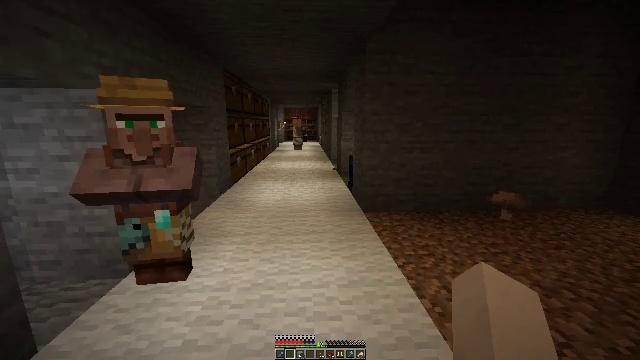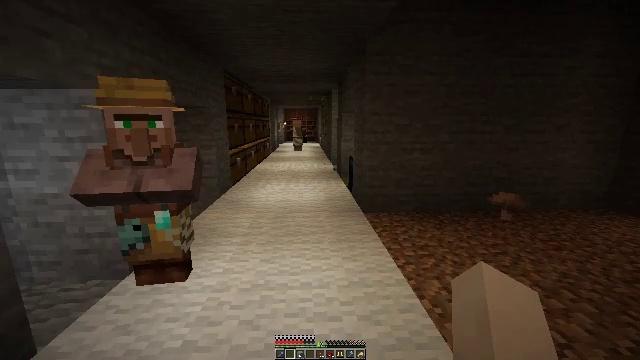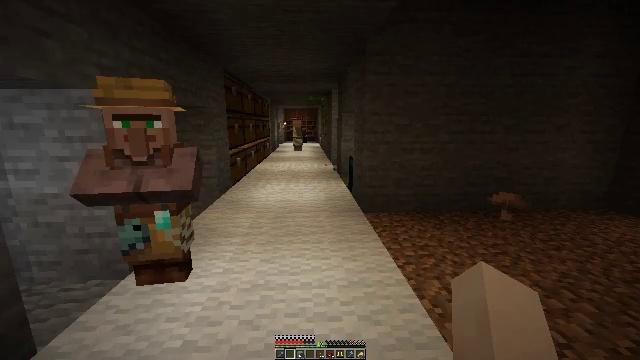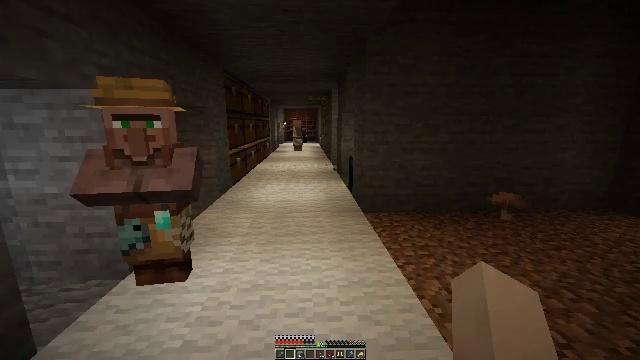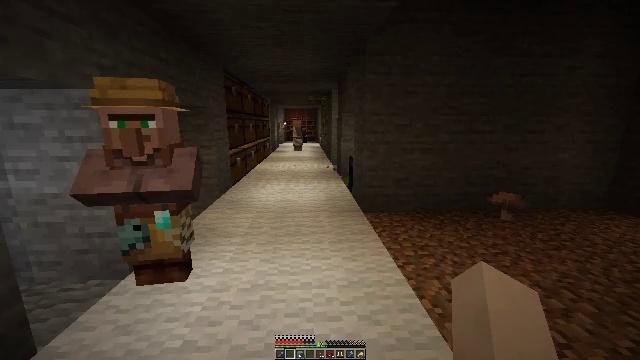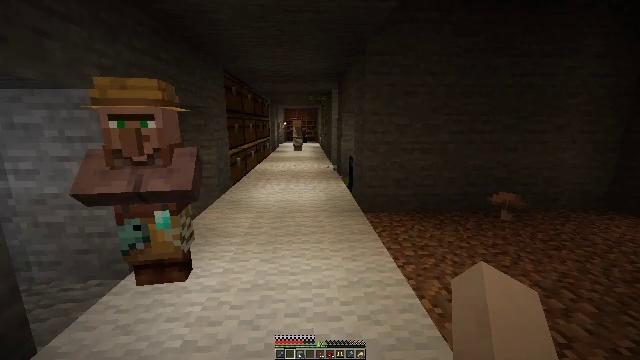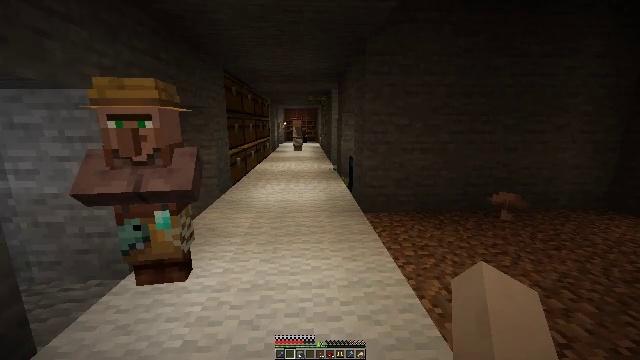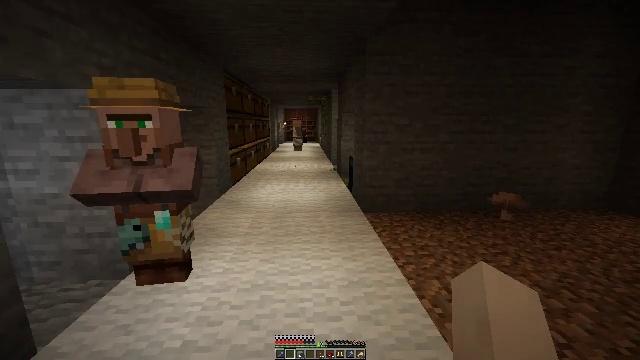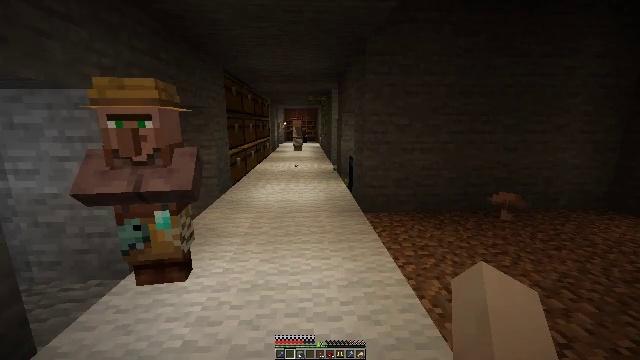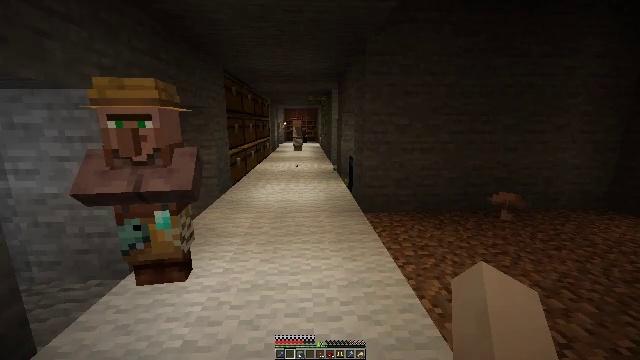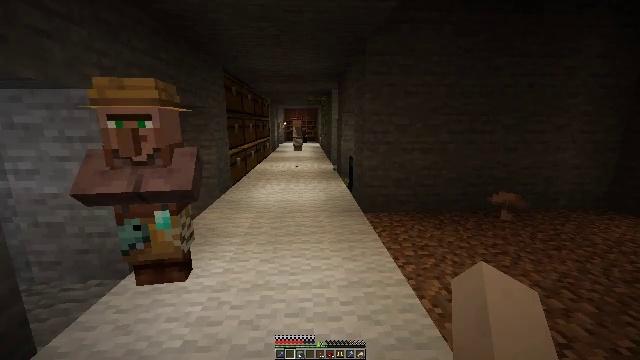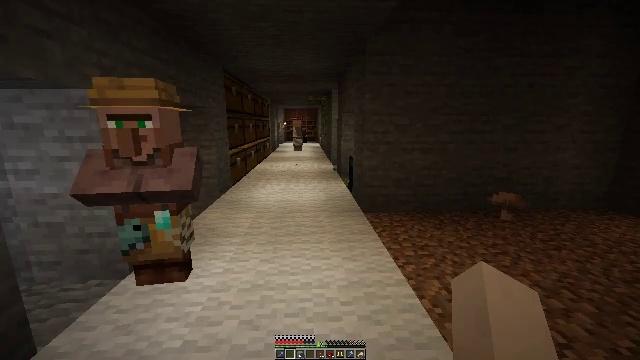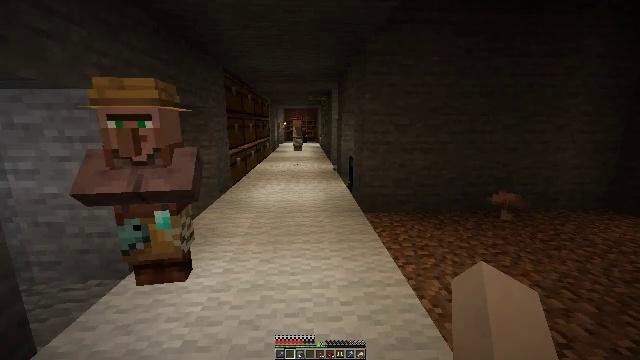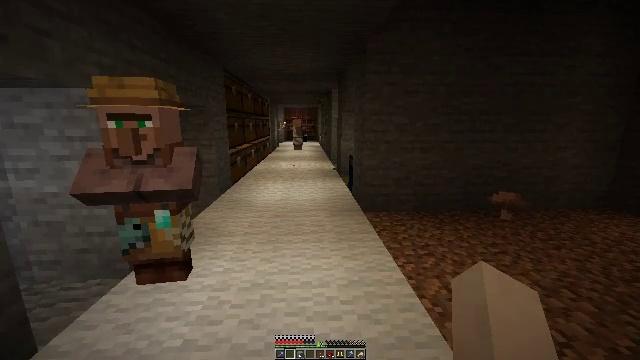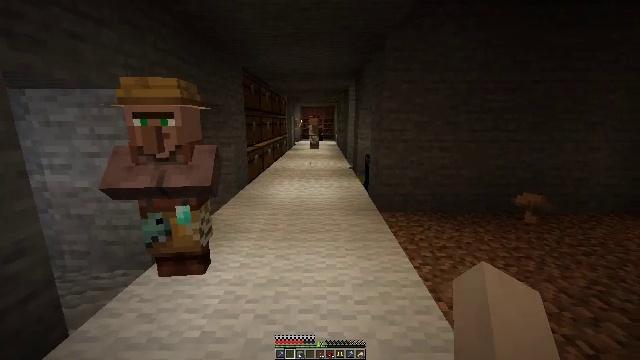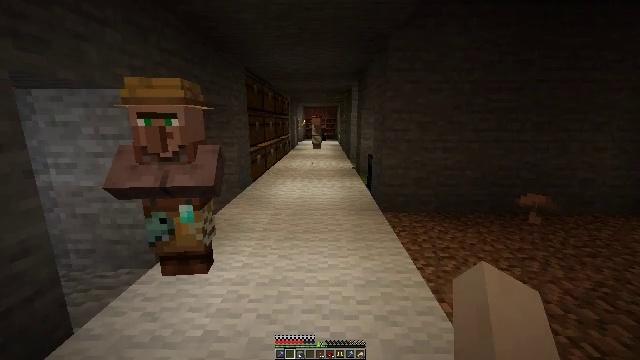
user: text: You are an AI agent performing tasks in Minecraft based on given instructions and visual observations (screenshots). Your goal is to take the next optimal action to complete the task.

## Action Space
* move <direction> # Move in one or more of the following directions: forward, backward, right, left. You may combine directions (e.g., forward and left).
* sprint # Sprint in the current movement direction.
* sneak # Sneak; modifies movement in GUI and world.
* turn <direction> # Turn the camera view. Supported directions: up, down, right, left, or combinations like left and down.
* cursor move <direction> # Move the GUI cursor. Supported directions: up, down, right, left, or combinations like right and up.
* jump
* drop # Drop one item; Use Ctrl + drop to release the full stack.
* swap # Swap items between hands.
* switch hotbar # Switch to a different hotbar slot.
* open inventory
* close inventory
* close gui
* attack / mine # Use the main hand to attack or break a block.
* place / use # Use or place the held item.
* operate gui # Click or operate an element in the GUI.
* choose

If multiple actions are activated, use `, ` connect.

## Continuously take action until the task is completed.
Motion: motion action
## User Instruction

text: Break the barrel to collect it.
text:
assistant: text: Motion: no_op
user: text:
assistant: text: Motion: no_op
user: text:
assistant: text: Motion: no_op
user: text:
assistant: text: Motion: no_op
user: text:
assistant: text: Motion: no_op
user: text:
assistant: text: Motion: no_op
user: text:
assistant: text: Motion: no_op
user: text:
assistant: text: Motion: no_op
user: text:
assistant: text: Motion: no_op
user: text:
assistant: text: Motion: no_op
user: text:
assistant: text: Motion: no_op
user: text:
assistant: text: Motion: no_op
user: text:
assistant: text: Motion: no_op
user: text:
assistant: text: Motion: turn left
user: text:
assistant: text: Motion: no_op
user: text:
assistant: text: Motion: no_op
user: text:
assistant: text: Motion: no_op
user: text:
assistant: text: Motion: no_op
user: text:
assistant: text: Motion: no_op
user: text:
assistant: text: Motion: no_op
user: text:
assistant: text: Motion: no_op
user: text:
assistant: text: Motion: no_op
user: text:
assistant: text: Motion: no_op
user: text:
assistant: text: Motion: no_op
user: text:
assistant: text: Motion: move forward, turn left
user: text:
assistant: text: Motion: move forward, turn left
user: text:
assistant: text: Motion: move forward
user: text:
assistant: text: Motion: move forward, sprint
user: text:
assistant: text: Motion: move forward, sprint
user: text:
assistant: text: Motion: move forward, sprint